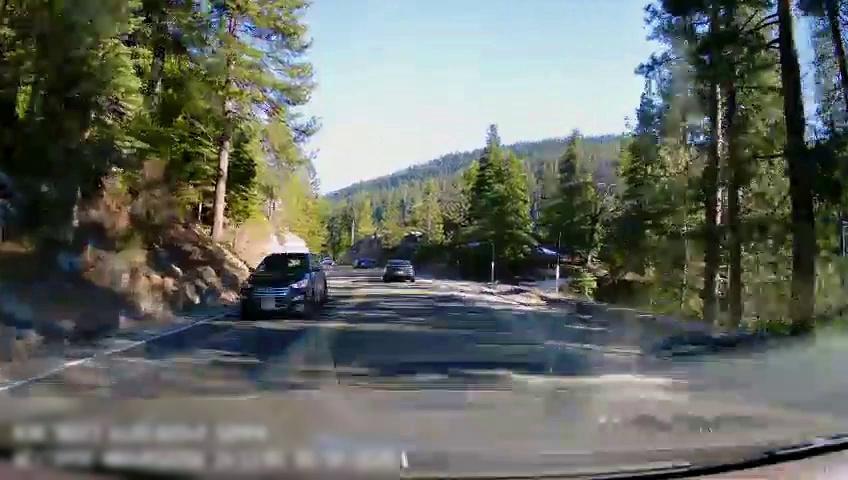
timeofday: Day
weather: Sunny
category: Drivable Space
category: Vehicles | Car
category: Vehicles | Car
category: Vehicles | Car
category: Lanes | Opposite Lane
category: Lanes | Opposite Lane
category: Lanes | Current Lane